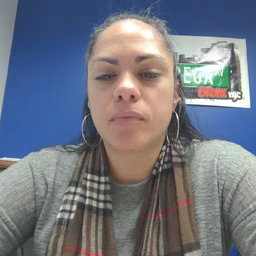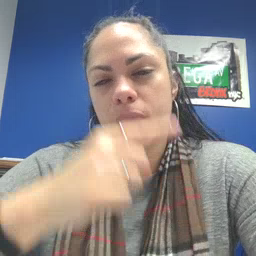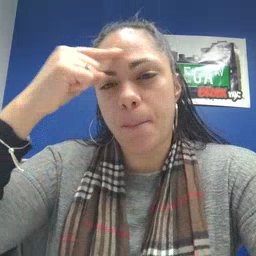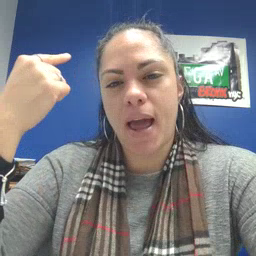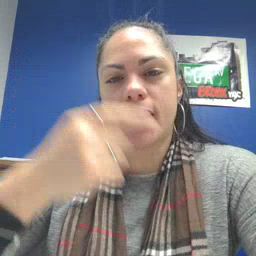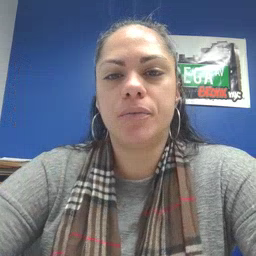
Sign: black